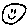
Label: smiley face